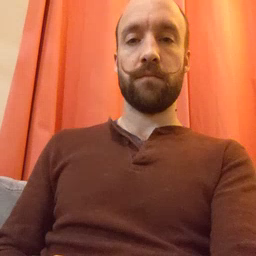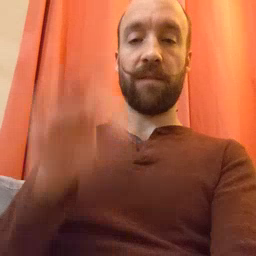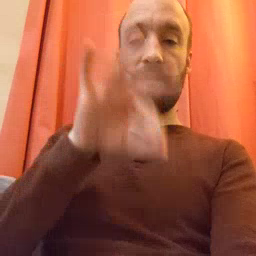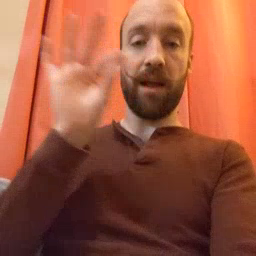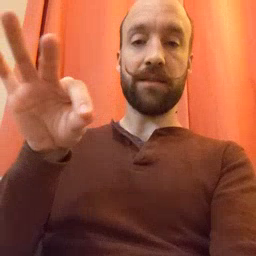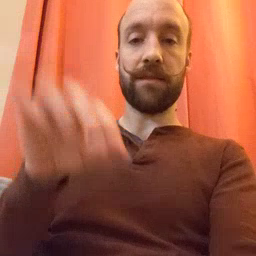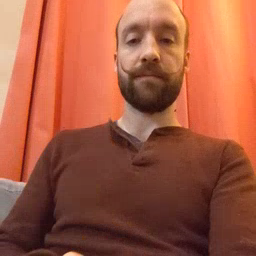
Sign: frenchfries